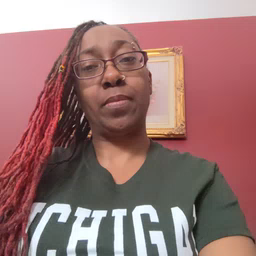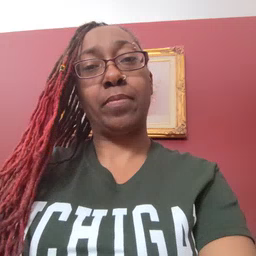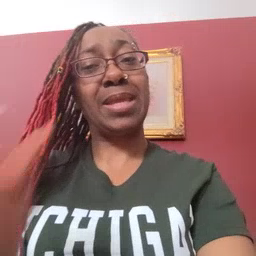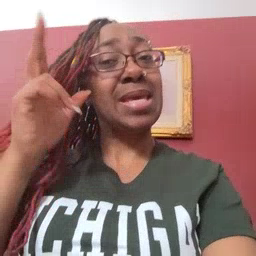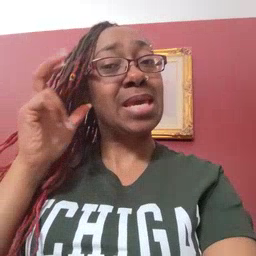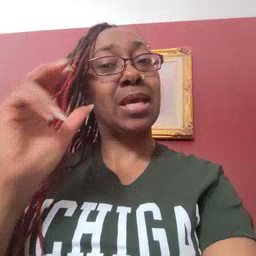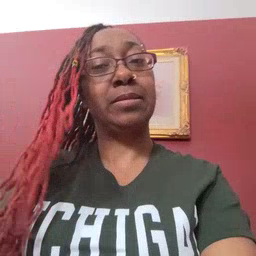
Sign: hear